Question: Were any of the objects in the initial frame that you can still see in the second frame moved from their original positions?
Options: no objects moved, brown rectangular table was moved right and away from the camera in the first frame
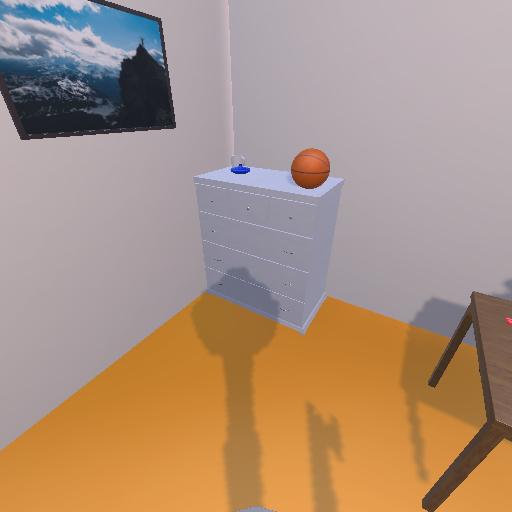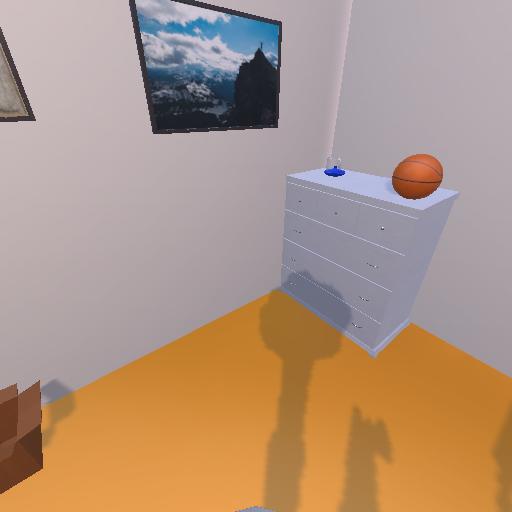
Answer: no objects moved